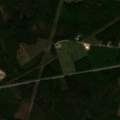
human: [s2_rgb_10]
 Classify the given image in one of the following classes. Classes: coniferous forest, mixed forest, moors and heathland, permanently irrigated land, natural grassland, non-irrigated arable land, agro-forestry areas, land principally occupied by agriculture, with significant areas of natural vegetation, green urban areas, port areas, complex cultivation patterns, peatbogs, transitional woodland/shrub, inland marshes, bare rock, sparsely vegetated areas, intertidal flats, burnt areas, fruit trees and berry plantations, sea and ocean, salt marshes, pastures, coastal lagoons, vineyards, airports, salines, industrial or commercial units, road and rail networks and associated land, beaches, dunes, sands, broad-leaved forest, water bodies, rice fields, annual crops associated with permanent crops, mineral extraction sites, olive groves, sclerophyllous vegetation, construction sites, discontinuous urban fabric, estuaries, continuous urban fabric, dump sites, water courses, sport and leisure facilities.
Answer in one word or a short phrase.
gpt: coniferous forest, mixed forest, transitional woodland/shrub